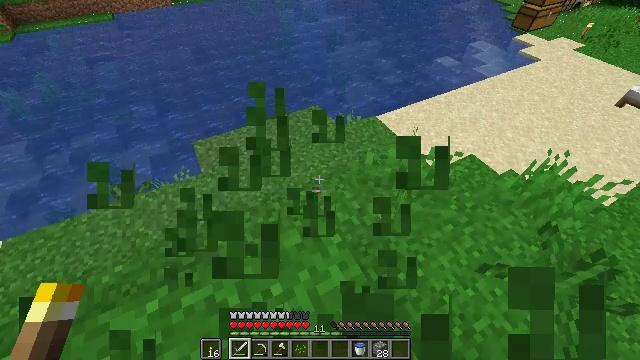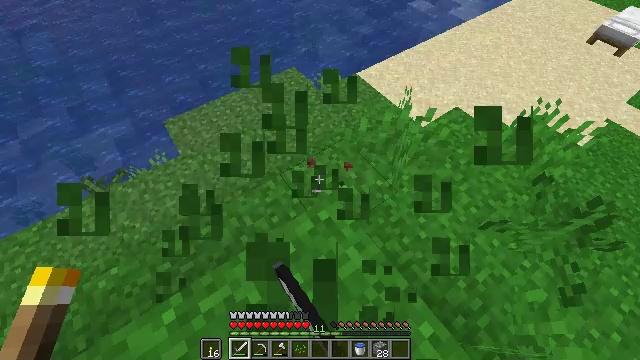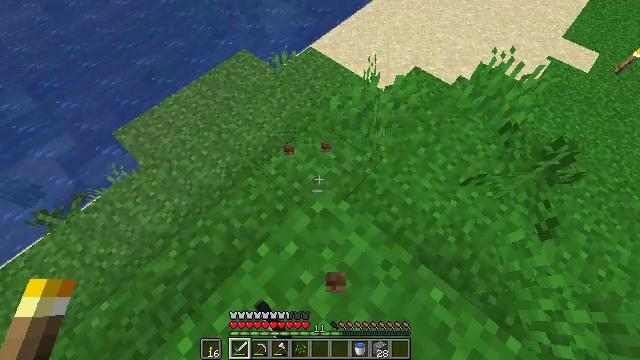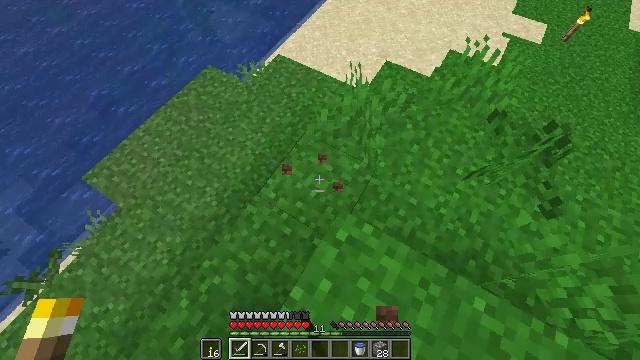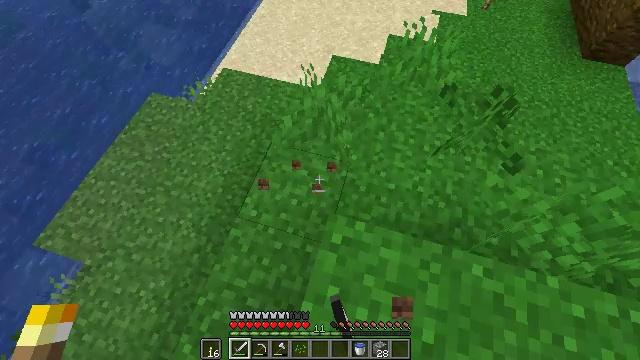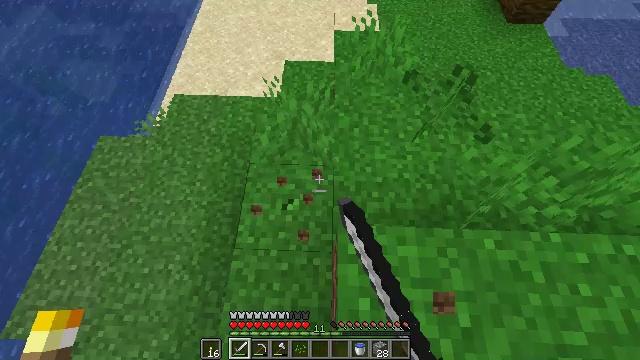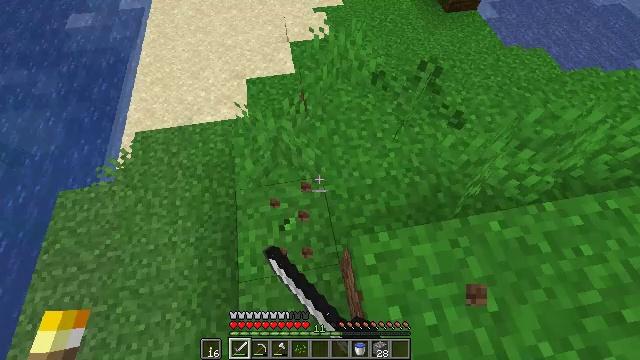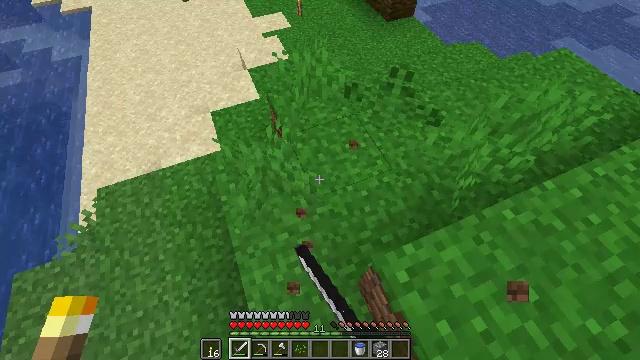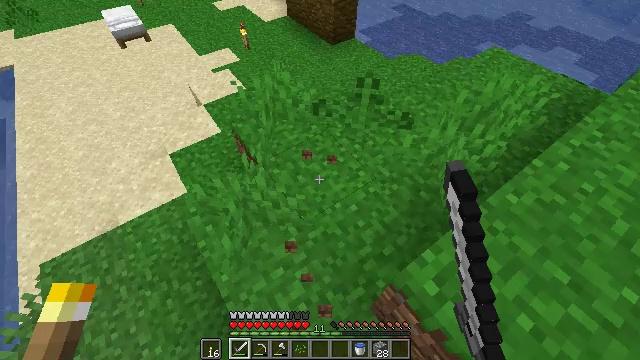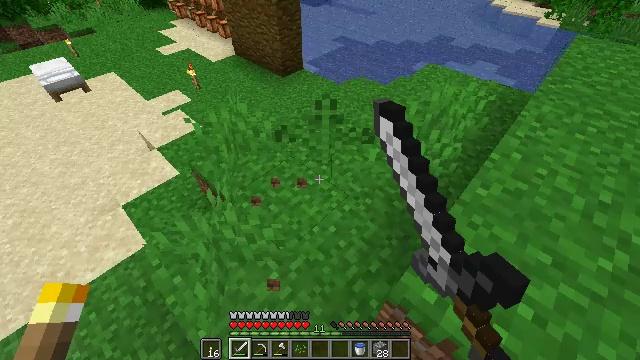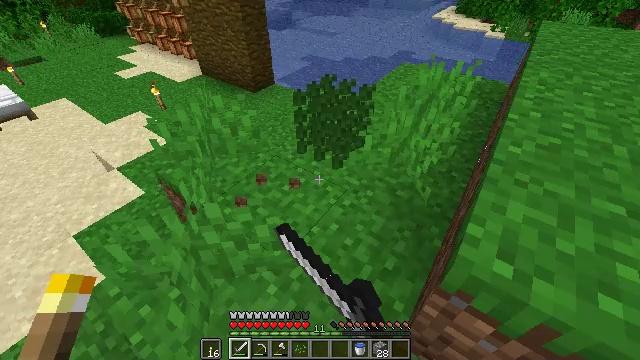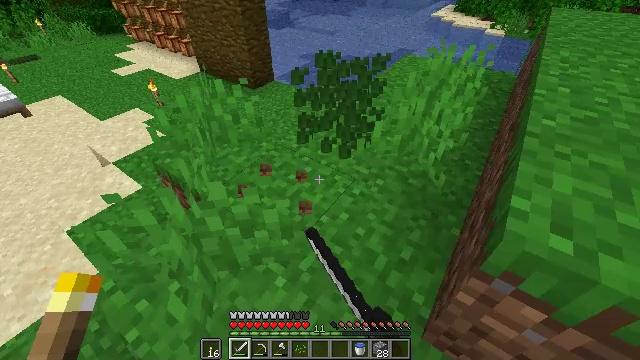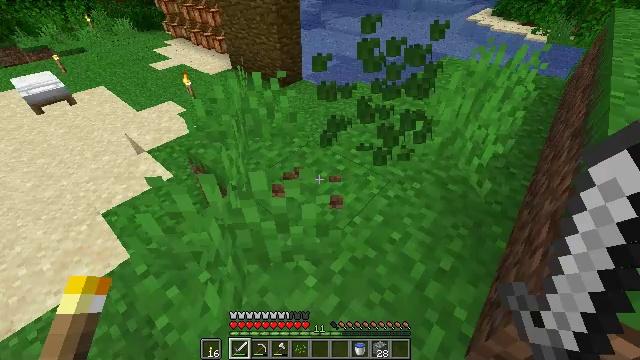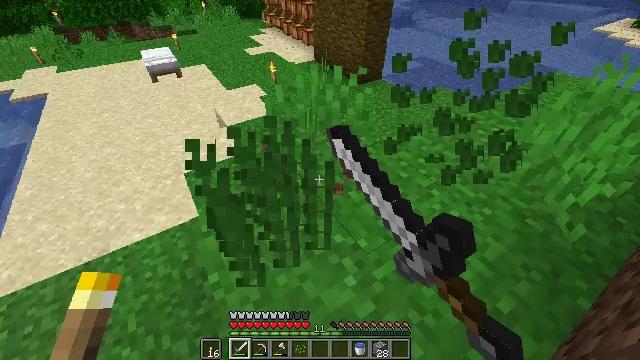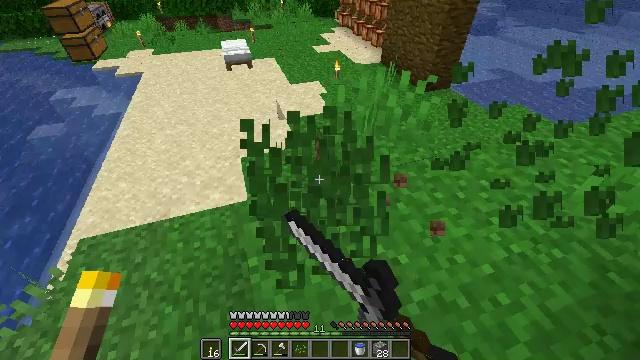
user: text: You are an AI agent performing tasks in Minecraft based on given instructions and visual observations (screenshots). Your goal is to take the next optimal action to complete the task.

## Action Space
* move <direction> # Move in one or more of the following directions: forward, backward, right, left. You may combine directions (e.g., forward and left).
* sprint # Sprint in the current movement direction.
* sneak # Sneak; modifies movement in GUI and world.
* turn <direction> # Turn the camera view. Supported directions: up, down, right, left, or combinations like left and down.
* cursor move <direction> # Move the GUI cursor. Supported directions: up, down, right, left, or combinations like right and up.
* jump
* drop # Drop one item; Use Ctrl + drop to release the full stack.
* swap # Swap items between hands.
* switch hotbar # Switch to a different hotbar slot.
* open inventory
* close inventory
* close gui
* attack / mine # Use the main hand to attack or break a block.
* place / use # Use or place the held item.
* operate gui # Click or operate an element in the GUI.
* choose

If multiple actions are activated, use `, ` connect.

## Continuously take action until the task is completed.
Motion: motion action
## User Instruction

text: Break the fern to clear the area.
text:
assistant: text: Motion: move forward and move left, turn right and down, attack / mine
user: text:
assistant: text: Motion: move forward and move left, turn right and down, attack / mine
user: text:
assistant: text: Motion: move forward and move left, turn right, attack / mine
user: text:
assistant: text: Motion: move forward and move left, turn right, attack / mine
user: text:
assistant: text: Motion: move forward and move left, turn right, attack / mine
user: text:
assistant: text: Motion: move forward and move left, turn right and up, attack / mine
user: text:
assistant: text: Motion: move forward and move left, turn right and up, attack / mine
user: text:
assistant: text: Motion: move forward and move left, turn right and up, attack / mine
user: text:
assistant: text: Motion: move forward, turn right and up, attack / mine
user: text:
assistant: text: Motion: turn right and up, attack / mine
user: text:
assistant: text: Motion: attack / mine
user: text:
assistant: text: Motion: turn left, attack / mine
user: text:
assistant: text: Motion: turn left, attack / mine
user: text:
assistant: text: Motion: turn left, attack / mine
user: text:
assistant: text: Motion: attack / mine